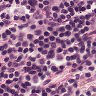
Metastatic tissue present: no